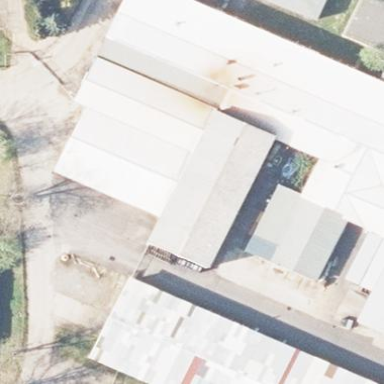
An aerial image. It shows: Industrial building.